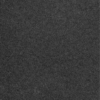
Label: dusty